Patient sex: M
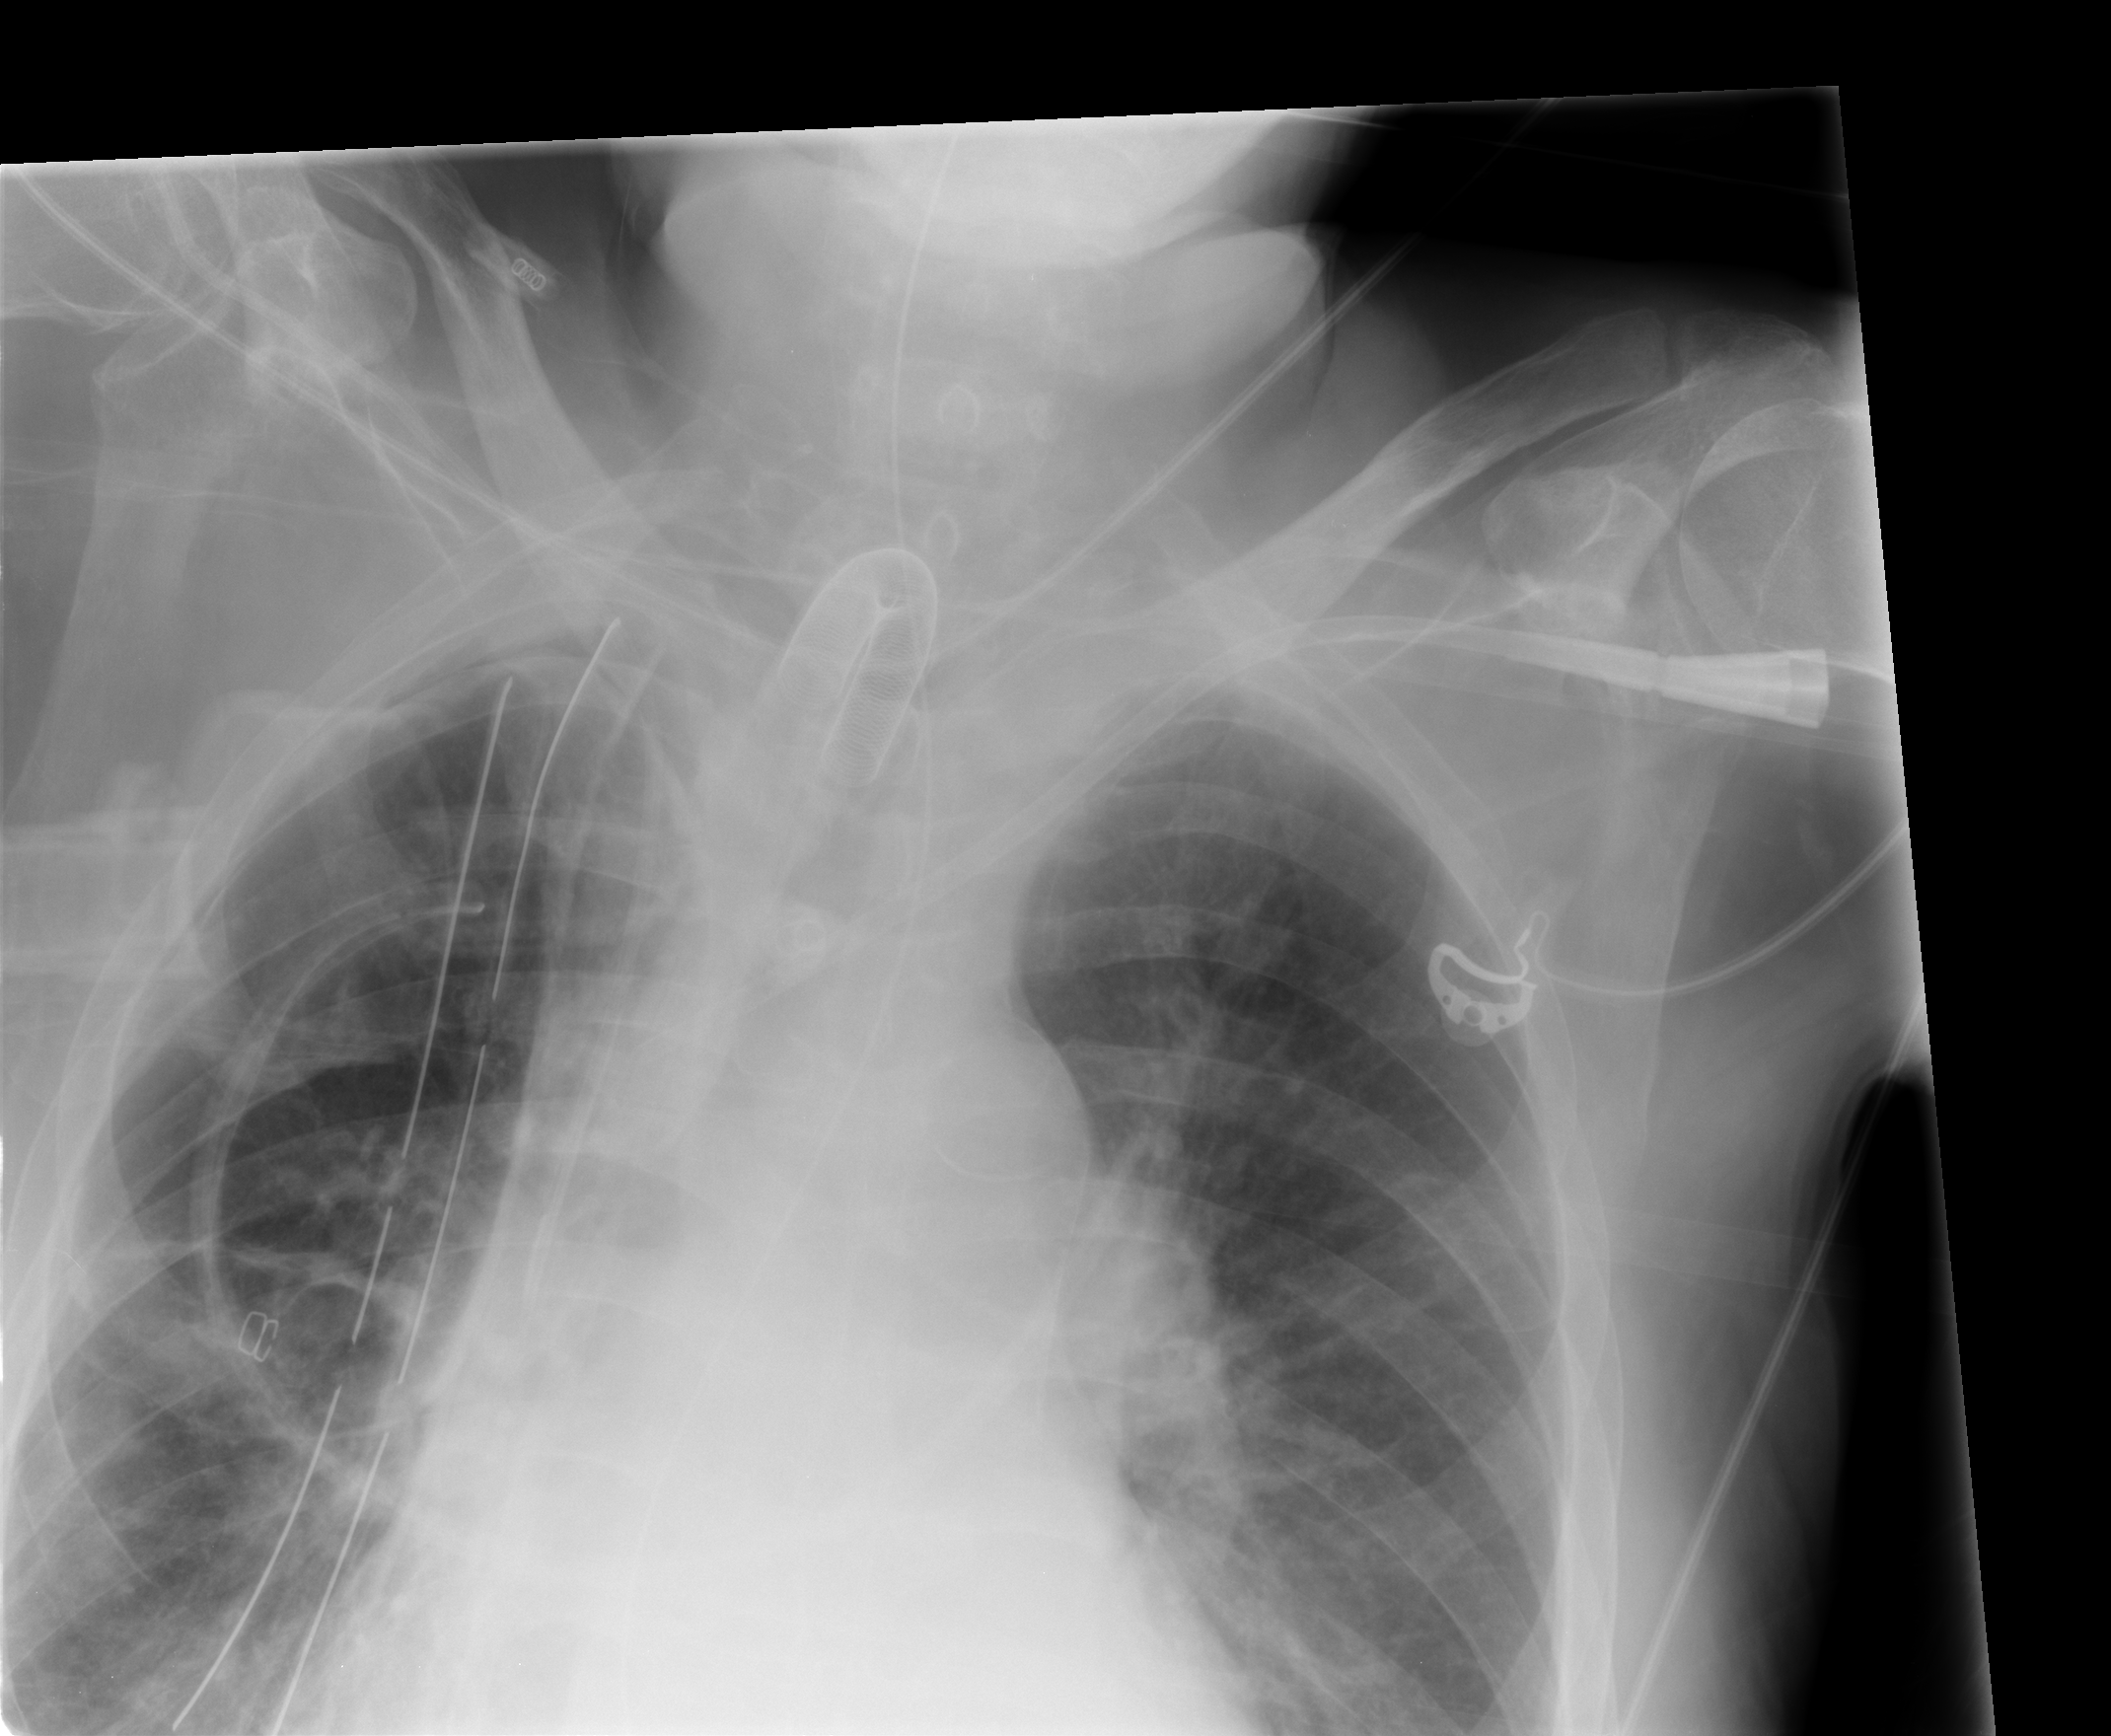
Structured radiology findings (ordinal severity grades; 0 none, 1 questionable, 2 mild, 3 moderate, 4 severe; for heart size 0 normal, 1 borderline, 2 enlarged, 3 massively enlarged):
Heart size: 2
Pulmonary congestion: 0
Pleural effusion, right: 0
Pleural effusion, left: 0
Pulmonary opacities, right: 1
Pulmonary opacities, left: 0
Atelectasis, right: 2
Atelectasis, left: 0